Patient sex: M
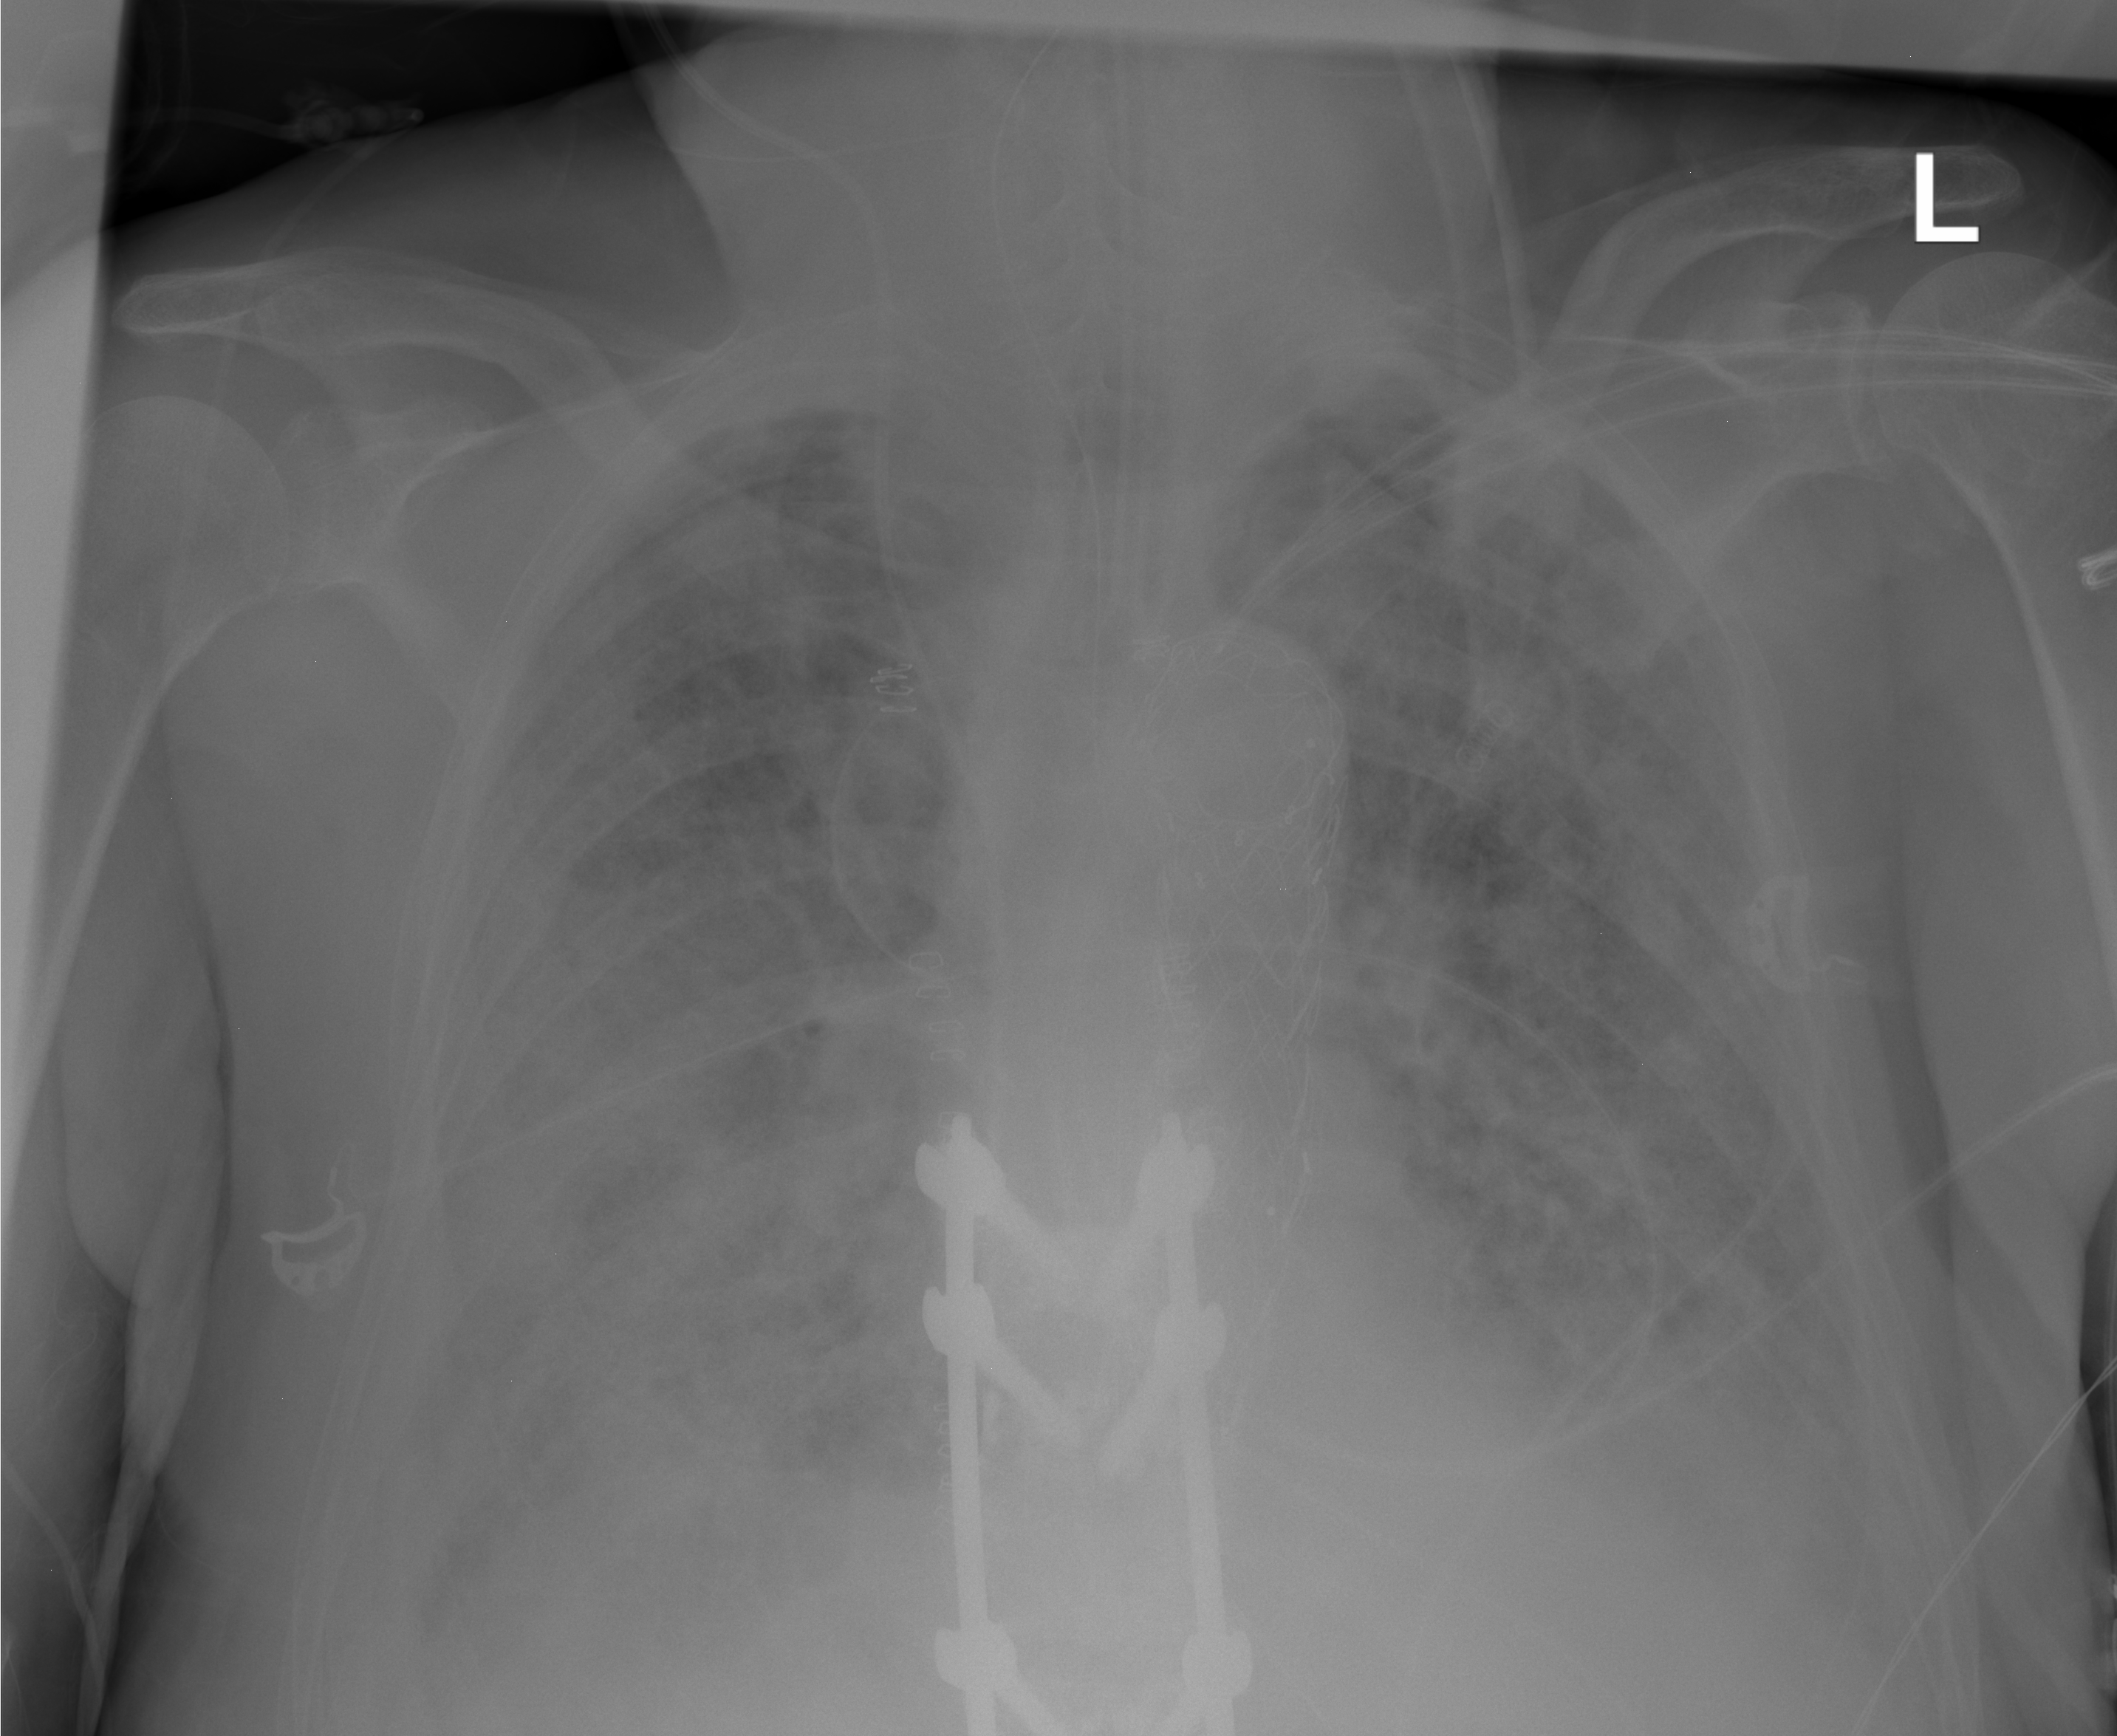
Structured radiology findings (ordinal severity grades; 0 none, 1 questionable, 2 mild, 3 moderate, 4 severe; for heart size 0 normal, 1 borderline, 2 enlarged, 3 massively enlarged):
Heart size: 2
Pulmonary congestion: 2
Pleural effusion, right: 2
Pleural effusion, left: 2
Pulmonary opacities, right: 4
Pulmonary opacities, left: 4
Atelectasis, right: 3
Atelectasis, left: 3